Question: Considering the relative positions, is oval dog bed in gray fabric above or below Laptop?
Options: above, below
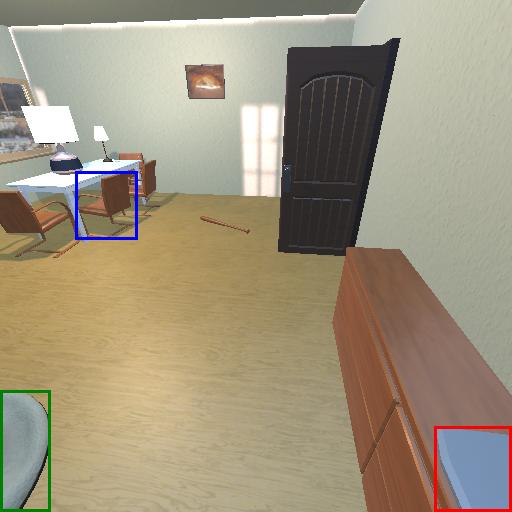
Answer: above